Question: What is the result of this measurement?
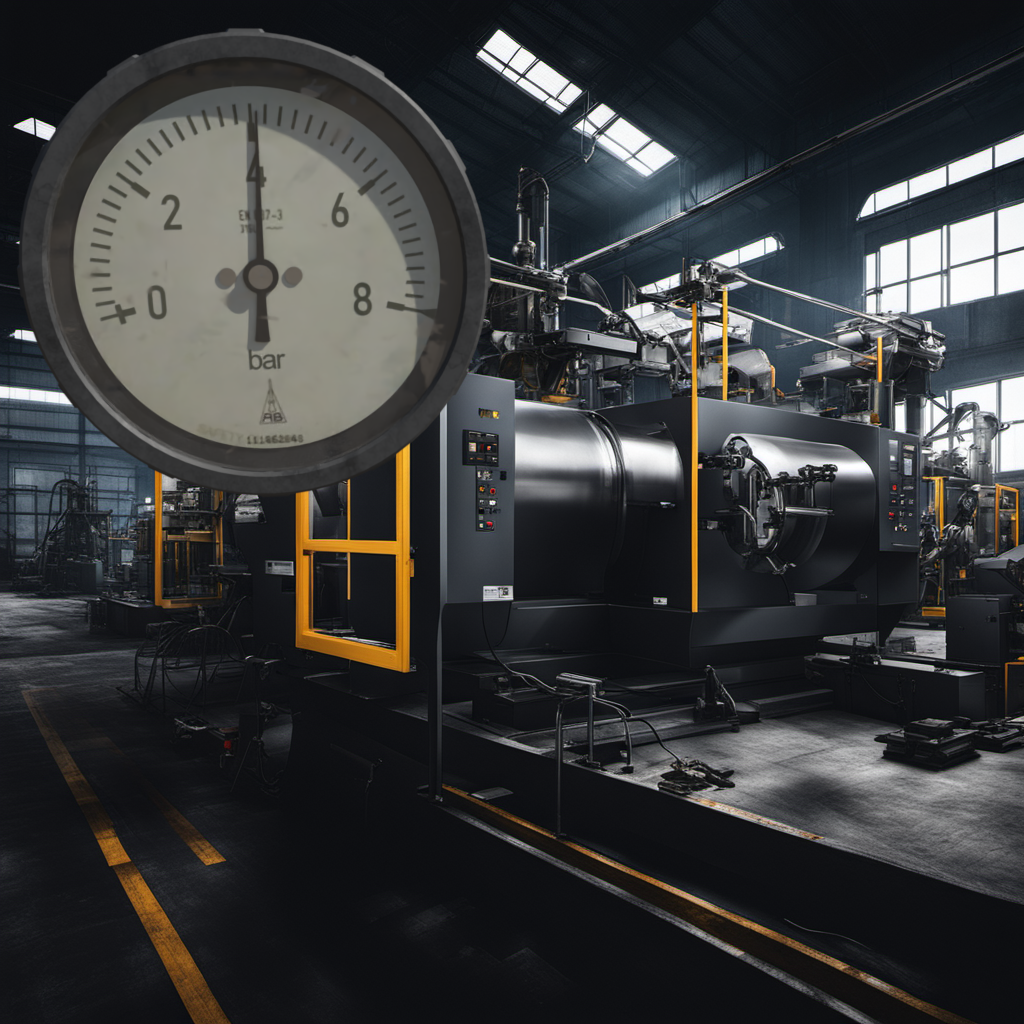
Answer: The result is 4.08
Question: What is the range of this measurement?
Answer: The range is from 0 to 8
Question: What is the minimum and maximum reading range of this measurement?
Answer: The minimum value is 0 and the maximum value is 8